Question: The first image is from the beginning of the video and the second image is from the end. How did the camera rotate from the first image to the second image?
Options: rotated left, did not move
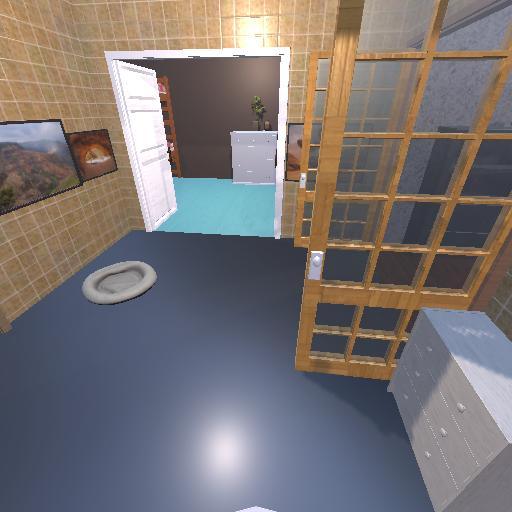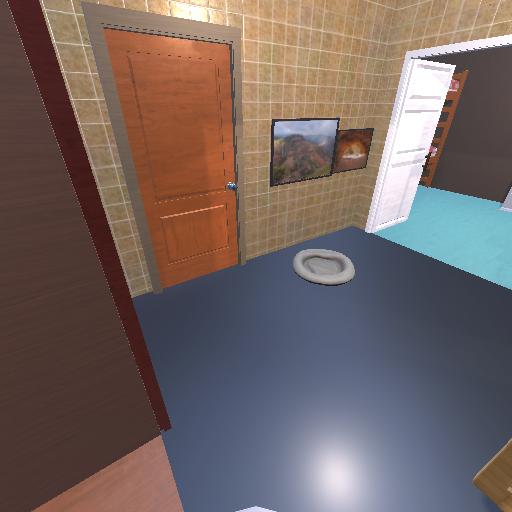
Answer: rotated left